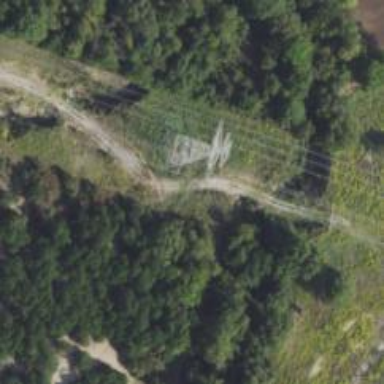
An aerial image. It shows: Power tower.